Question: I am working on my portfolio for school (I am a developer on Mediacollege Amsterdam) and I need help with my css. I have searched for answers, but I cannot get my page as desired. I have 3 divs, i want 2 of them to be next to each other and the third one below the first one, how would I do that?

I want the picture where it's at and I want the block that starts with "my tasks" where it is, but I want the block that starts with "About the game" positioned directly underneath the image
This is how I have the divs sorted, the div gameplay is the video, the div info is the "my tasks" block and the about div is the "about the game" block.
'''
<div class="item">
<div class="legend">Fear The Blue</div>
<div class="content">
<div class="gameplay">
<video autoplay loop muted>
<source src="resources/video/portfolioVideos/FTB.webm" type="video/webm" />
<source src="resources/video/portfolioVideos/FTB.mp4" type="video/mp4" />
Video not available :(
</video>
</div>
<div class="info">
<span class="tit">My tasks:</span>
<ul>
<li>Puzzle logic</li>
<li>First puzzle</li>
<li>Second puzzle</li>
<li>Audio Manager</li>
<li>Controller support</li>
<li>Inventory</li>
<li>Outline Shader</li>
<li>Movement</li>
<li>Start menu</li>
<li>VR support</li>
<li>Keypad logic</li>
<li>Performance improvements</li>
<li>Door/teleport logic</li>
</ul>
<span class="tit">Engine:</span> <a href="https://unity3d.com/" target="_blank">Unity3D</a>
<br />
<span class="tit">Language:</span> C#
<br />
<span class="tit">team:</span>
<ul>
<li>2 programmers</li>
<li>3 artists</li>
<li>2 mediamanagers</li>
</ul>
</div>
<div class="about">
<span class="tit">About the game:</span>
<ul>
<li>Single player puzzle game</li>
<li>Oculus support</li>
<li>Best played with controller</li>
</ul>
I've chosen to put this game on my portfolio, because this is my first oculus game. I am also proud of my audiomanager class, inventory class and the endproduct.
</div>
</div>
<div class="foot">
<a href="https://github.com/JonathanKievits/FearTheBlue" target="_blank"><img class="git" src="resources/images/resources/GithubIcon.png" /></a>
<!--<a href="https://youtu.be/Ap8TlIlX6l8" target="_blank"><img class="trailer" src="Images/resources/filmklapper.png"/></a>-->
<a><img class="game" src="resources/images/resources/controller.png" win="SchoolFiles/IDP/FearTheBlue/FearTheBlue_Win.zip" mac="SchoolFiles/IDP/FearTheBlue/FearTheBlue_Mac.zip" web="SchoolFiles/IDP/FearTheBlue/web-build/FearTheBlue.html" /></a>
<a><img class="game" src="resources/images/resources/oculus.png" win="SchoolFiles/IDP/FearTheBlue/FearTheBlue_Win_Oculus.zip" mac="SchoolFiles/IDP/FearTheBlue/FearTheBlue_Mac_Oculus.zip" /></a>
</div>
</div>
'''
My full css:
'''
.item
{
font-family: normalFont, sans-serif;
margin: 0.9em auto 0.5em auto;
background-color: #222222;
border-radius: 1em;
display: block;
color: white;
width: 95%;
}
.item .legend
{
font-family: headerFont, sans-serif;
border-top-right-radius: .5em;
border-top-left-radius: .5em;
padding: 0.2em 0 0.2em 0.4em;
background-color: #4CAF50;
font-size: 1.2em;
}
.item .content{padding: .5em;}
.item .gameplay
{
max-width: 100%;
display: block;
margin: 0 auto;
}
.item .gameplay video{width: 100%;}
.item .gameplay img{width: 100%;}
.item .info
{
text-align: left;
display: block;
height: auto;
}
.item .info :visited,
.item .info a:link
{
text-decoration: none;
color: darkorange;
}
.item .info a:hover
{
text-decoration: underline;
color: lightblue;
}
.tit{color: #4CAF50;}
.item ul
{
padding: 0 0 0 1em;
margin: 0;
}
.item li{list-style-type: "- ";}
.item .foot
{
border-radius: 0;
border-bottom-right-radius: .5em;
border-bottom-left-radius: .5em;
background-color: #4CAF50;
width: 100%;
height: 2em;
}
.item .foot a
{
margin: 0.05em 0 0 0.6em;
display: inline-block;
width: 30px;
float: left;
}
.item .foot img
{
cursor: pointer;
width: 100%;
}
.item .foot .game, .item .foot .git{margin-top: 1px;}
#popup .message
{
text-align: center;
margin: 1em;
}
#popup
{
width:11em;
border-radius: .5em;
outline:none;
height:7em;
background-size: 100% 100%;
background-color: #333;
z-index:2;
position:absolute;
margin:0 0 0 -4.56em;
}
.input-group
{
width: 85% !important;
margin: .5em auto !important;
}
.input-field
{
background-color: #222 !important;
border: 1px solid #111 !important;
}
.input-field:hover
{
background-color: #111 !important;
}
.icon-background
{
border: 1px solid #111 !important;
}
@media screen and (min-width:600px){.item{width: 80%;}}
@media screen and (min-width:1000px)
{
.item{width: 60%;}
.item .legend{font-size: 2em;}
.item .gameplay
{
display: inline-block;
margin-top: .3em;
width: 25em;
float: left;
}
.item .about
{
width: 20em;
}
.item .info
{
display: inline-block;
margin: 0 0 0 1em;
max-width: 40%;
}
}
'''
regards,
Dani
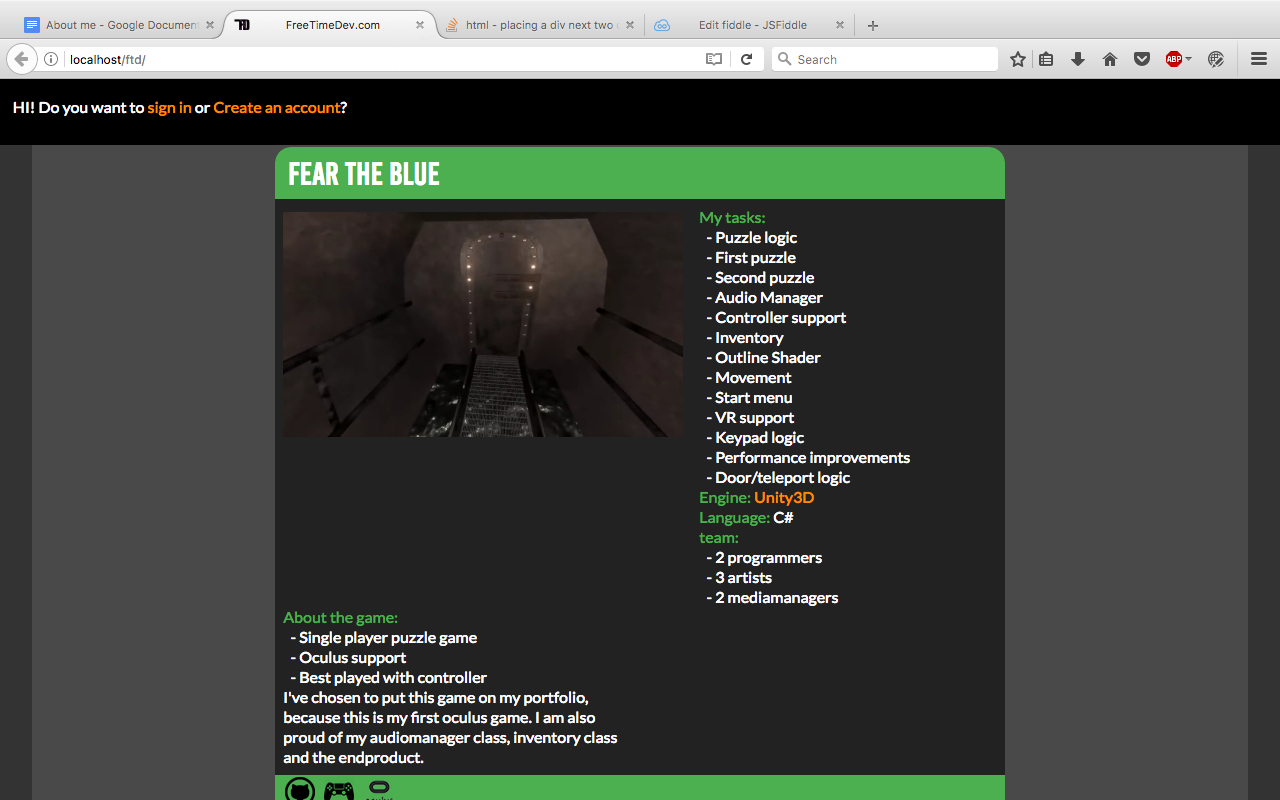
Answer: Try removing the property
> float:left for the image div
Or you can put the two divs that want to be one below the other in one big div and the div you want at right outside in a different div.